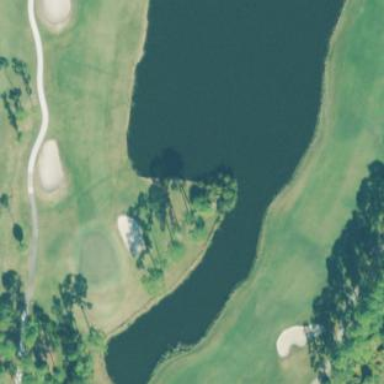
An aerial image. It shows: Scenic golf fairway.